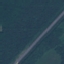
Land use / land cover class: Highway